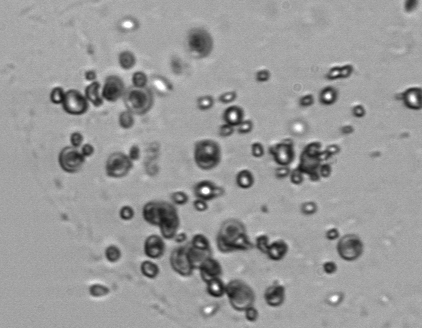
Label: Phaeocystis